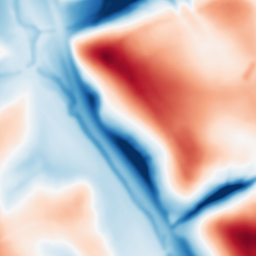
Category: multiscale
Decomposition family: dog_multiscale
Decomposition parameters: sigma_ratio: 1.6
n_scales: 6
base_sigma: 2
Upsampling method: edge_directed
Upsampling parameters: scale: 2
Upsampling scale: 2